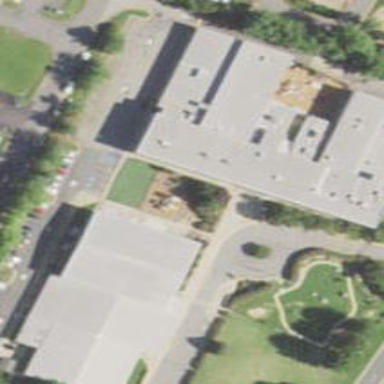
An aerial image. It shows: School building.